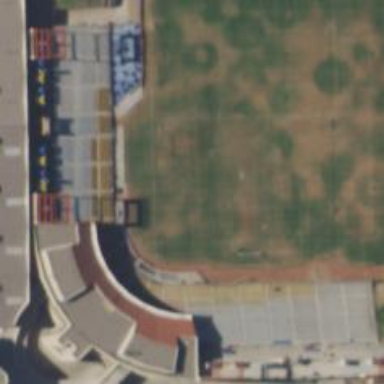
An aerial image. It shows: Stadium.